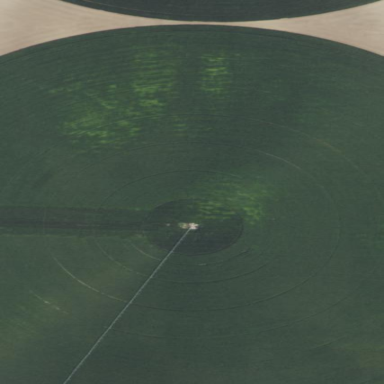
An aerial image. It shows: Farmland with center pivot irrigation system.